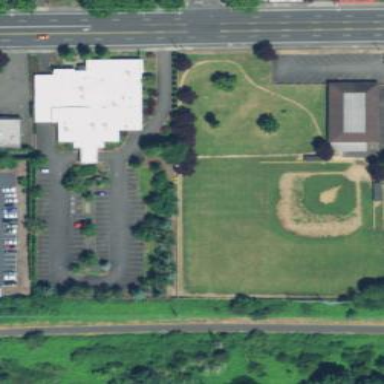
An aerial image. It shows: Baseball pitch for leisure land.